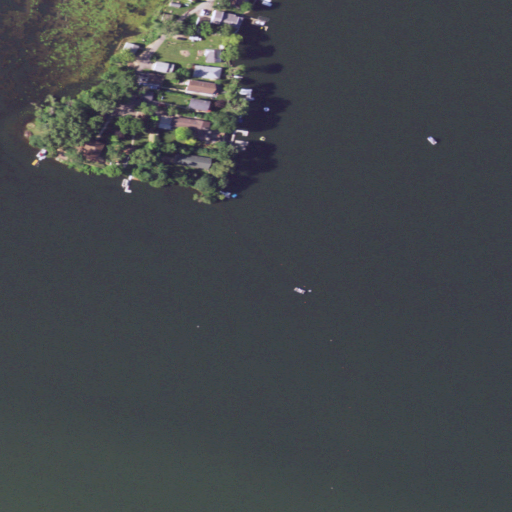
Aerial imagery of cape in Minnesota named Carpenters Point containing open water, mixed forest, medium intensity development, low intensity development, and deciduous forest